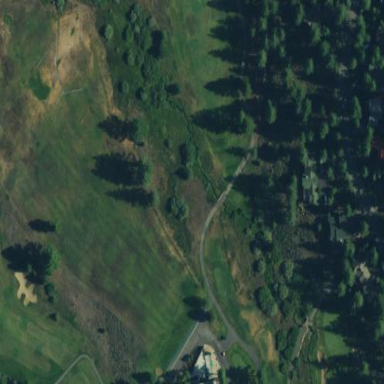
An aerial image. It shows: Driving range for golf practice.